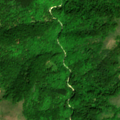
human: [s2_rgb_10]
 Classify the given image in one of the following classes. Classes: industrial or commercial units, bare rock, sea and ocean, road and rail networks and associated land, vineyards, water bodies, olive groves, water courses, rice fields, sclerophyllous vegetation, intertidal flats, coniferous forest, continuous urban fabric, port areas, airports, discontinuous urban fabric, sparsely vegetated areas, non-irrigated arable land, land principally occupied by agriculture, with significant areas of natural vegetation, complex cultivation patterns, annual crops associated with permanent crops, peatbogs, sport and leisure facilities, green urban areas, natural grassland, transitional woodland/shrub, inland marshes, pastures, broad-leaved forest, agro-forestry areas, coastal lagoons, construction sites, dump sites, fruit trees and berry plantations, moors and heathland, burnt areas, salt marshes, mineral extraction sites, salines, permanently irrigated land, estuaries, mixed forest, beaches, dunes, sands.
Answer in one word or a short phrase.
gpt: pastures, broad-leaved forest, transitional woodland/shrub